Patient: sex F, age 69
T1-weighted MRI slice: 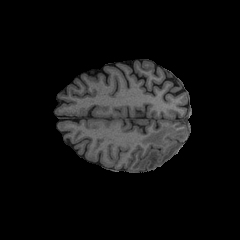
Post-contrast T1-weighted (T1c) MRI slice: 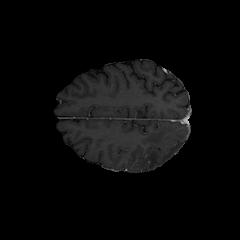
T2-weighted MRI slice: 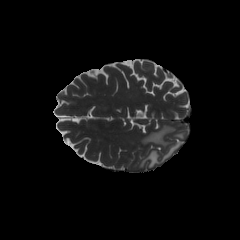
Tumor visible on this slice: yes
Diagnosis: Glioblastoma, IDH-wildtype
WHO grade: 4